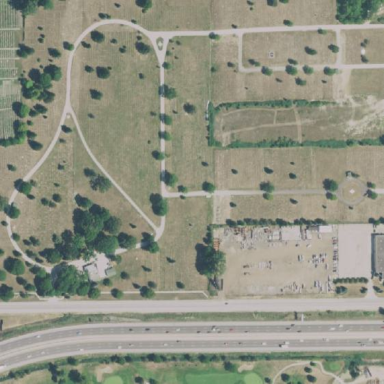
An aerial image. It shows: Cemetery.